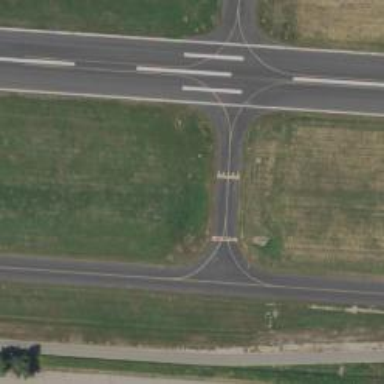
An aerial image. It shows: View of taxiway at the airport.